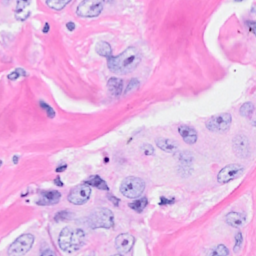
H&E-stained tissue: Breast